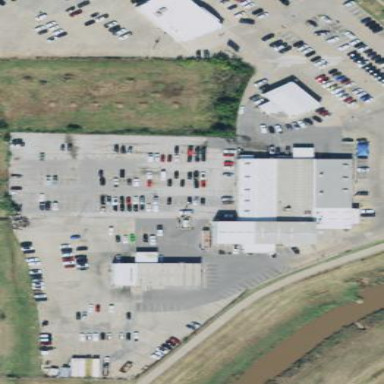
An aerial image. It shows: Building used as car repair shop.